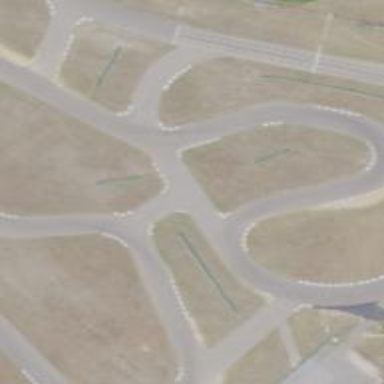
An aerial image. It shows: Karting raceway.